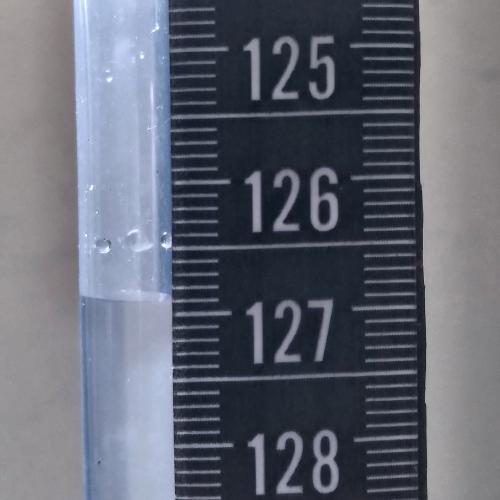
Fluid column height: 126.9 cm